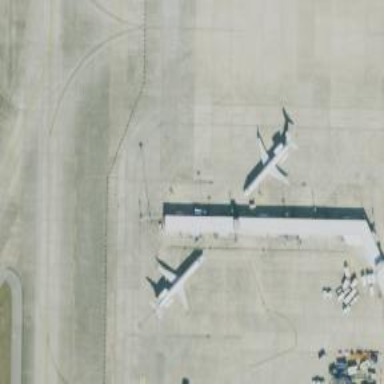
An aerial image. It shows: Airport gate.